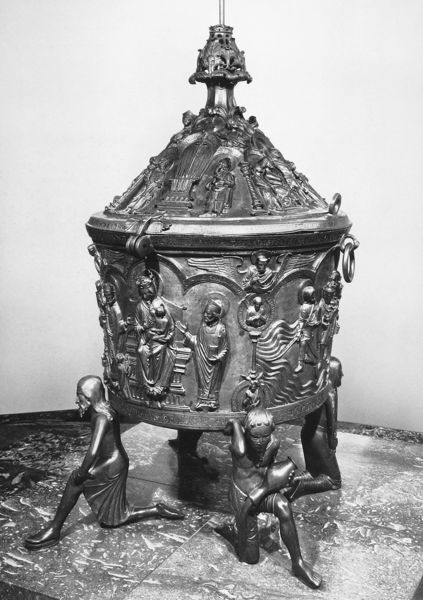
Titel: Taufbecken im Hildesheimer Dom
Standort: Hildesheim, Dom (EU - D - Nds)
Schlagwörter: dunkel, nackt, wasser, weiß, marmor, männer, schwarz, bart, bibel, stein, rund, krug, skulptur, relief, füße, man, figuren, metall, bronze, knie, ring, foto, deckel, gefäß, ringe, seil, knien, jesus, scharnier, kniend, mittelalter, knieen, heilige, museum, träger, szenen, urne, taufbecken, ruck, magdeburg, taufstein, hildesheim, rundrund